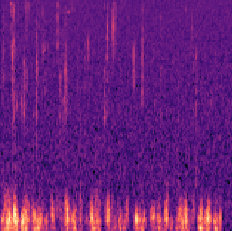
Sound class: Fire crackling